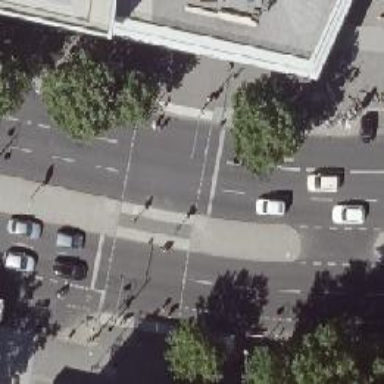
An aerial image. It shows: Footway that serves as traffic island.